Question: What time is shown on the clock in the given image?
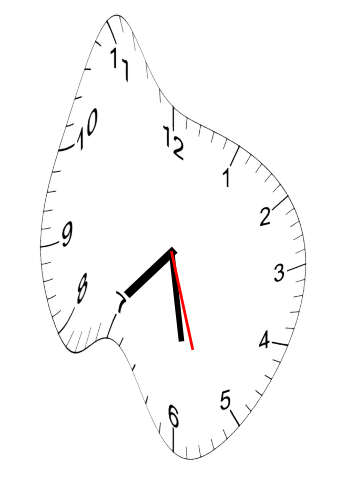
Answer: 07:28:27